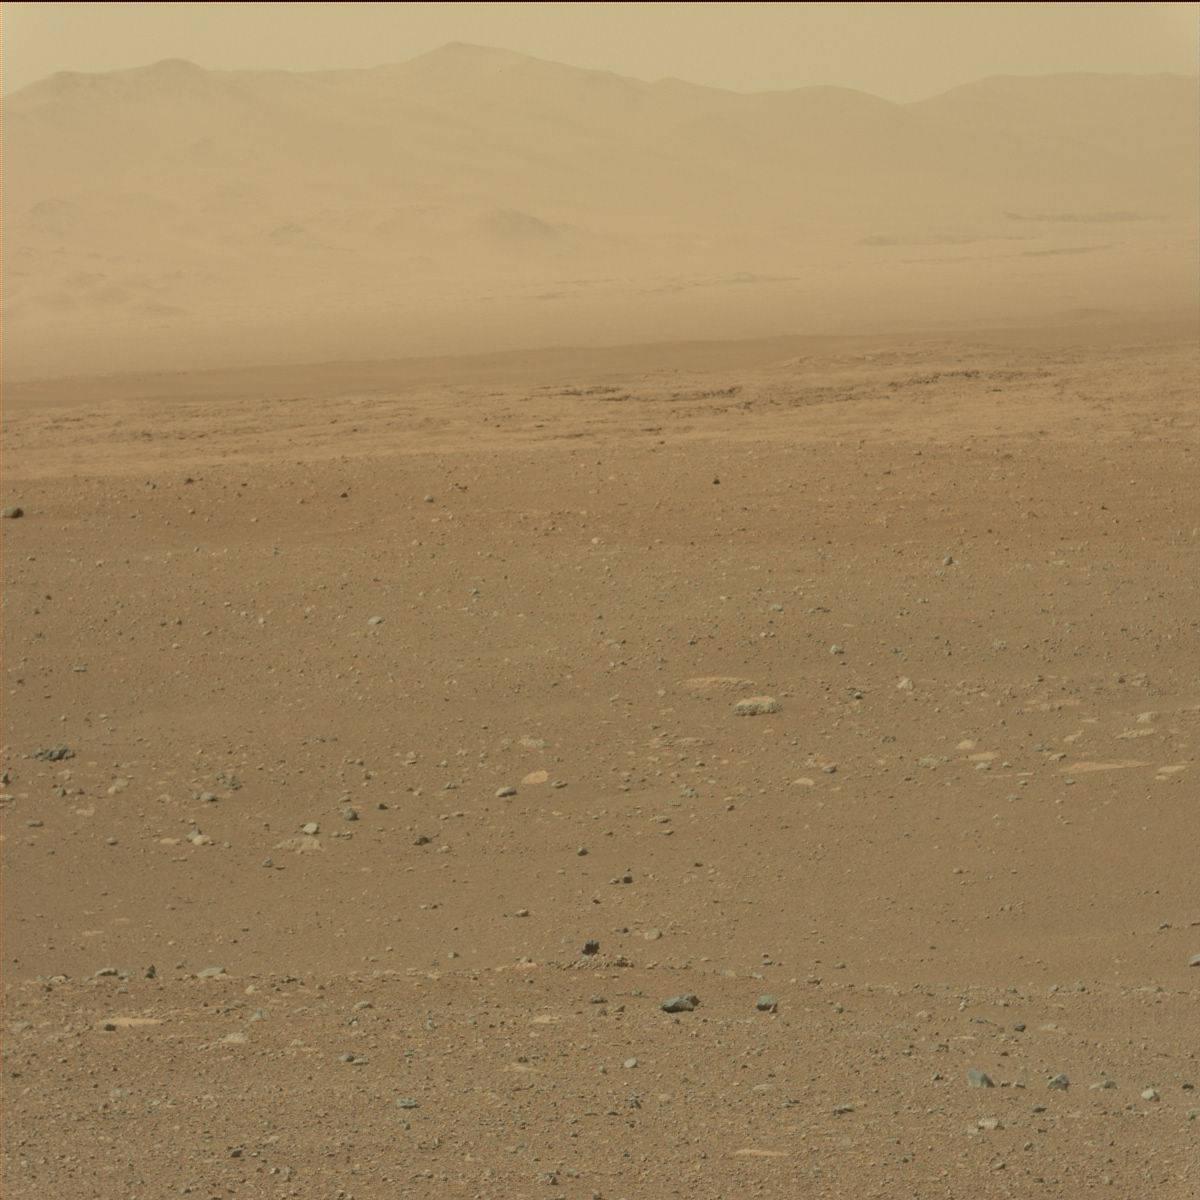
Terrain classes present: Bedrock, Ridge, Rock, Sand / Soil, Sky